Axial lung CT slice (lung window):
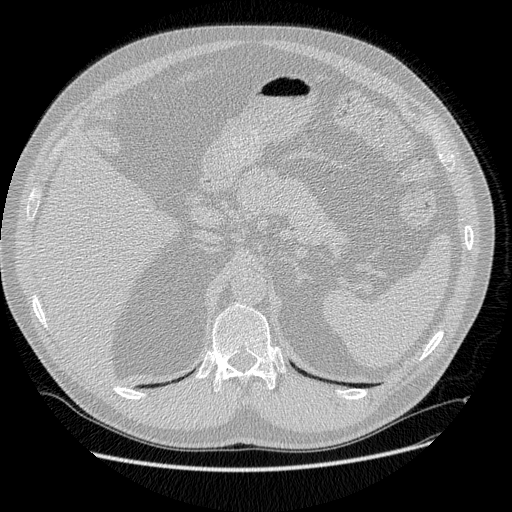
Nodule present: no